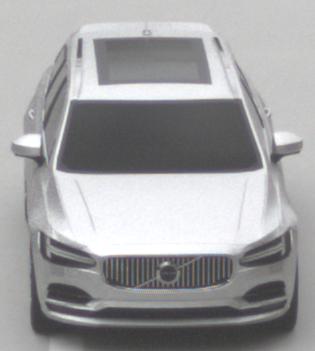
Make: Volvo
Model: V90
Detailed model: -
Model produced from: 2016
Model produced until: 2020
Doors: 5
Color: white
Road condition: dry road
Daytime: morning or afternoon
Contrast: low contrast